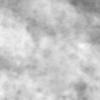
Label: no_change